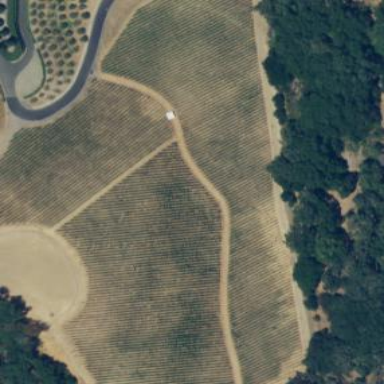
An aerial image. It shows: Vineyard with grape crops.